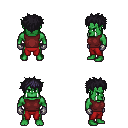
a pixel art fantasy rpg character, male body template, orc, green skin, maroon sleeveless shirt, red pants, raven bedhead hairstyle, metal gloves, four views (front, back, left, right), 2x2 character sprite sheet, small pixel art, hard edges, no anti-aliasing